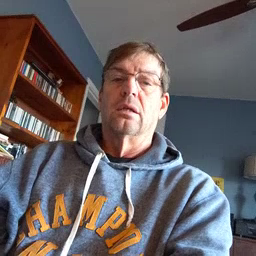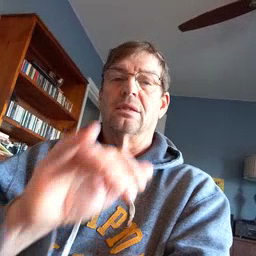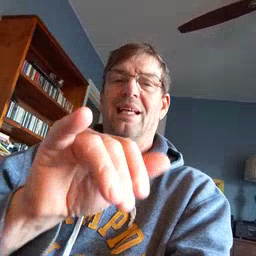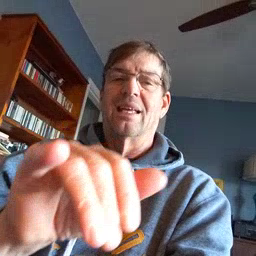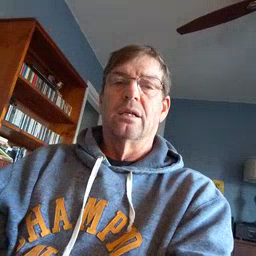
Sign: stay